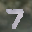
Label: 7